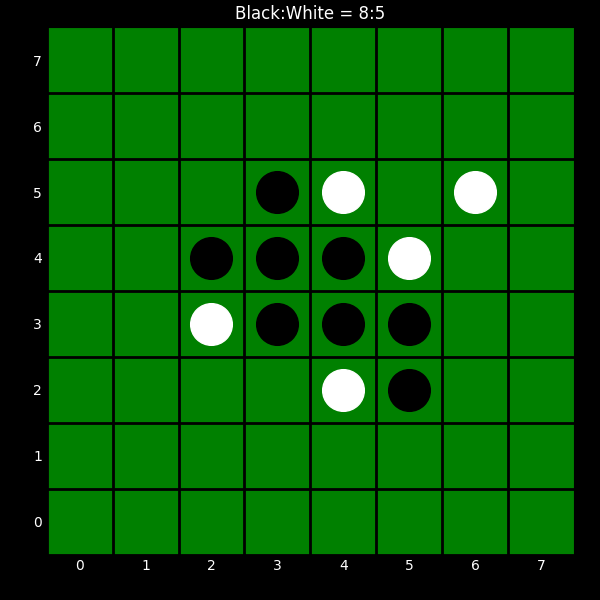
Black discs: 8
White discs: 5